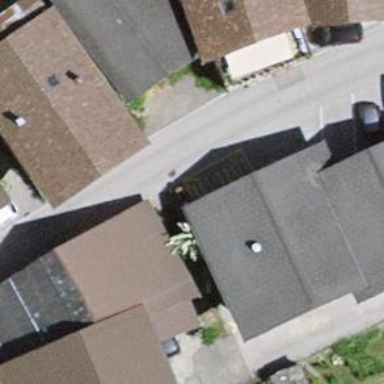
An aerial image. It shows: Simple house.